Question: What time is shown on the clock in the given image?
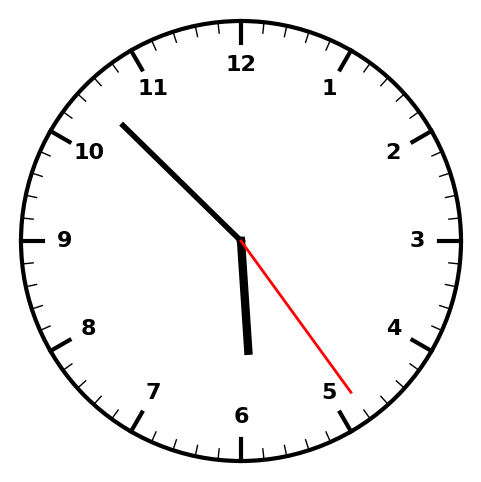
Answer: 05:52:24